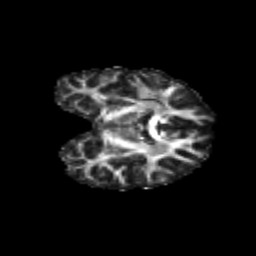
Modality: FA
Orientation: coronal
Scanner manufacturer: siemens
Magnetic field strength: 3 T
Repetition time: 9.2 s
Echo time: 0.084 s